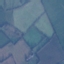
Label: Pasture